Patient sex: F
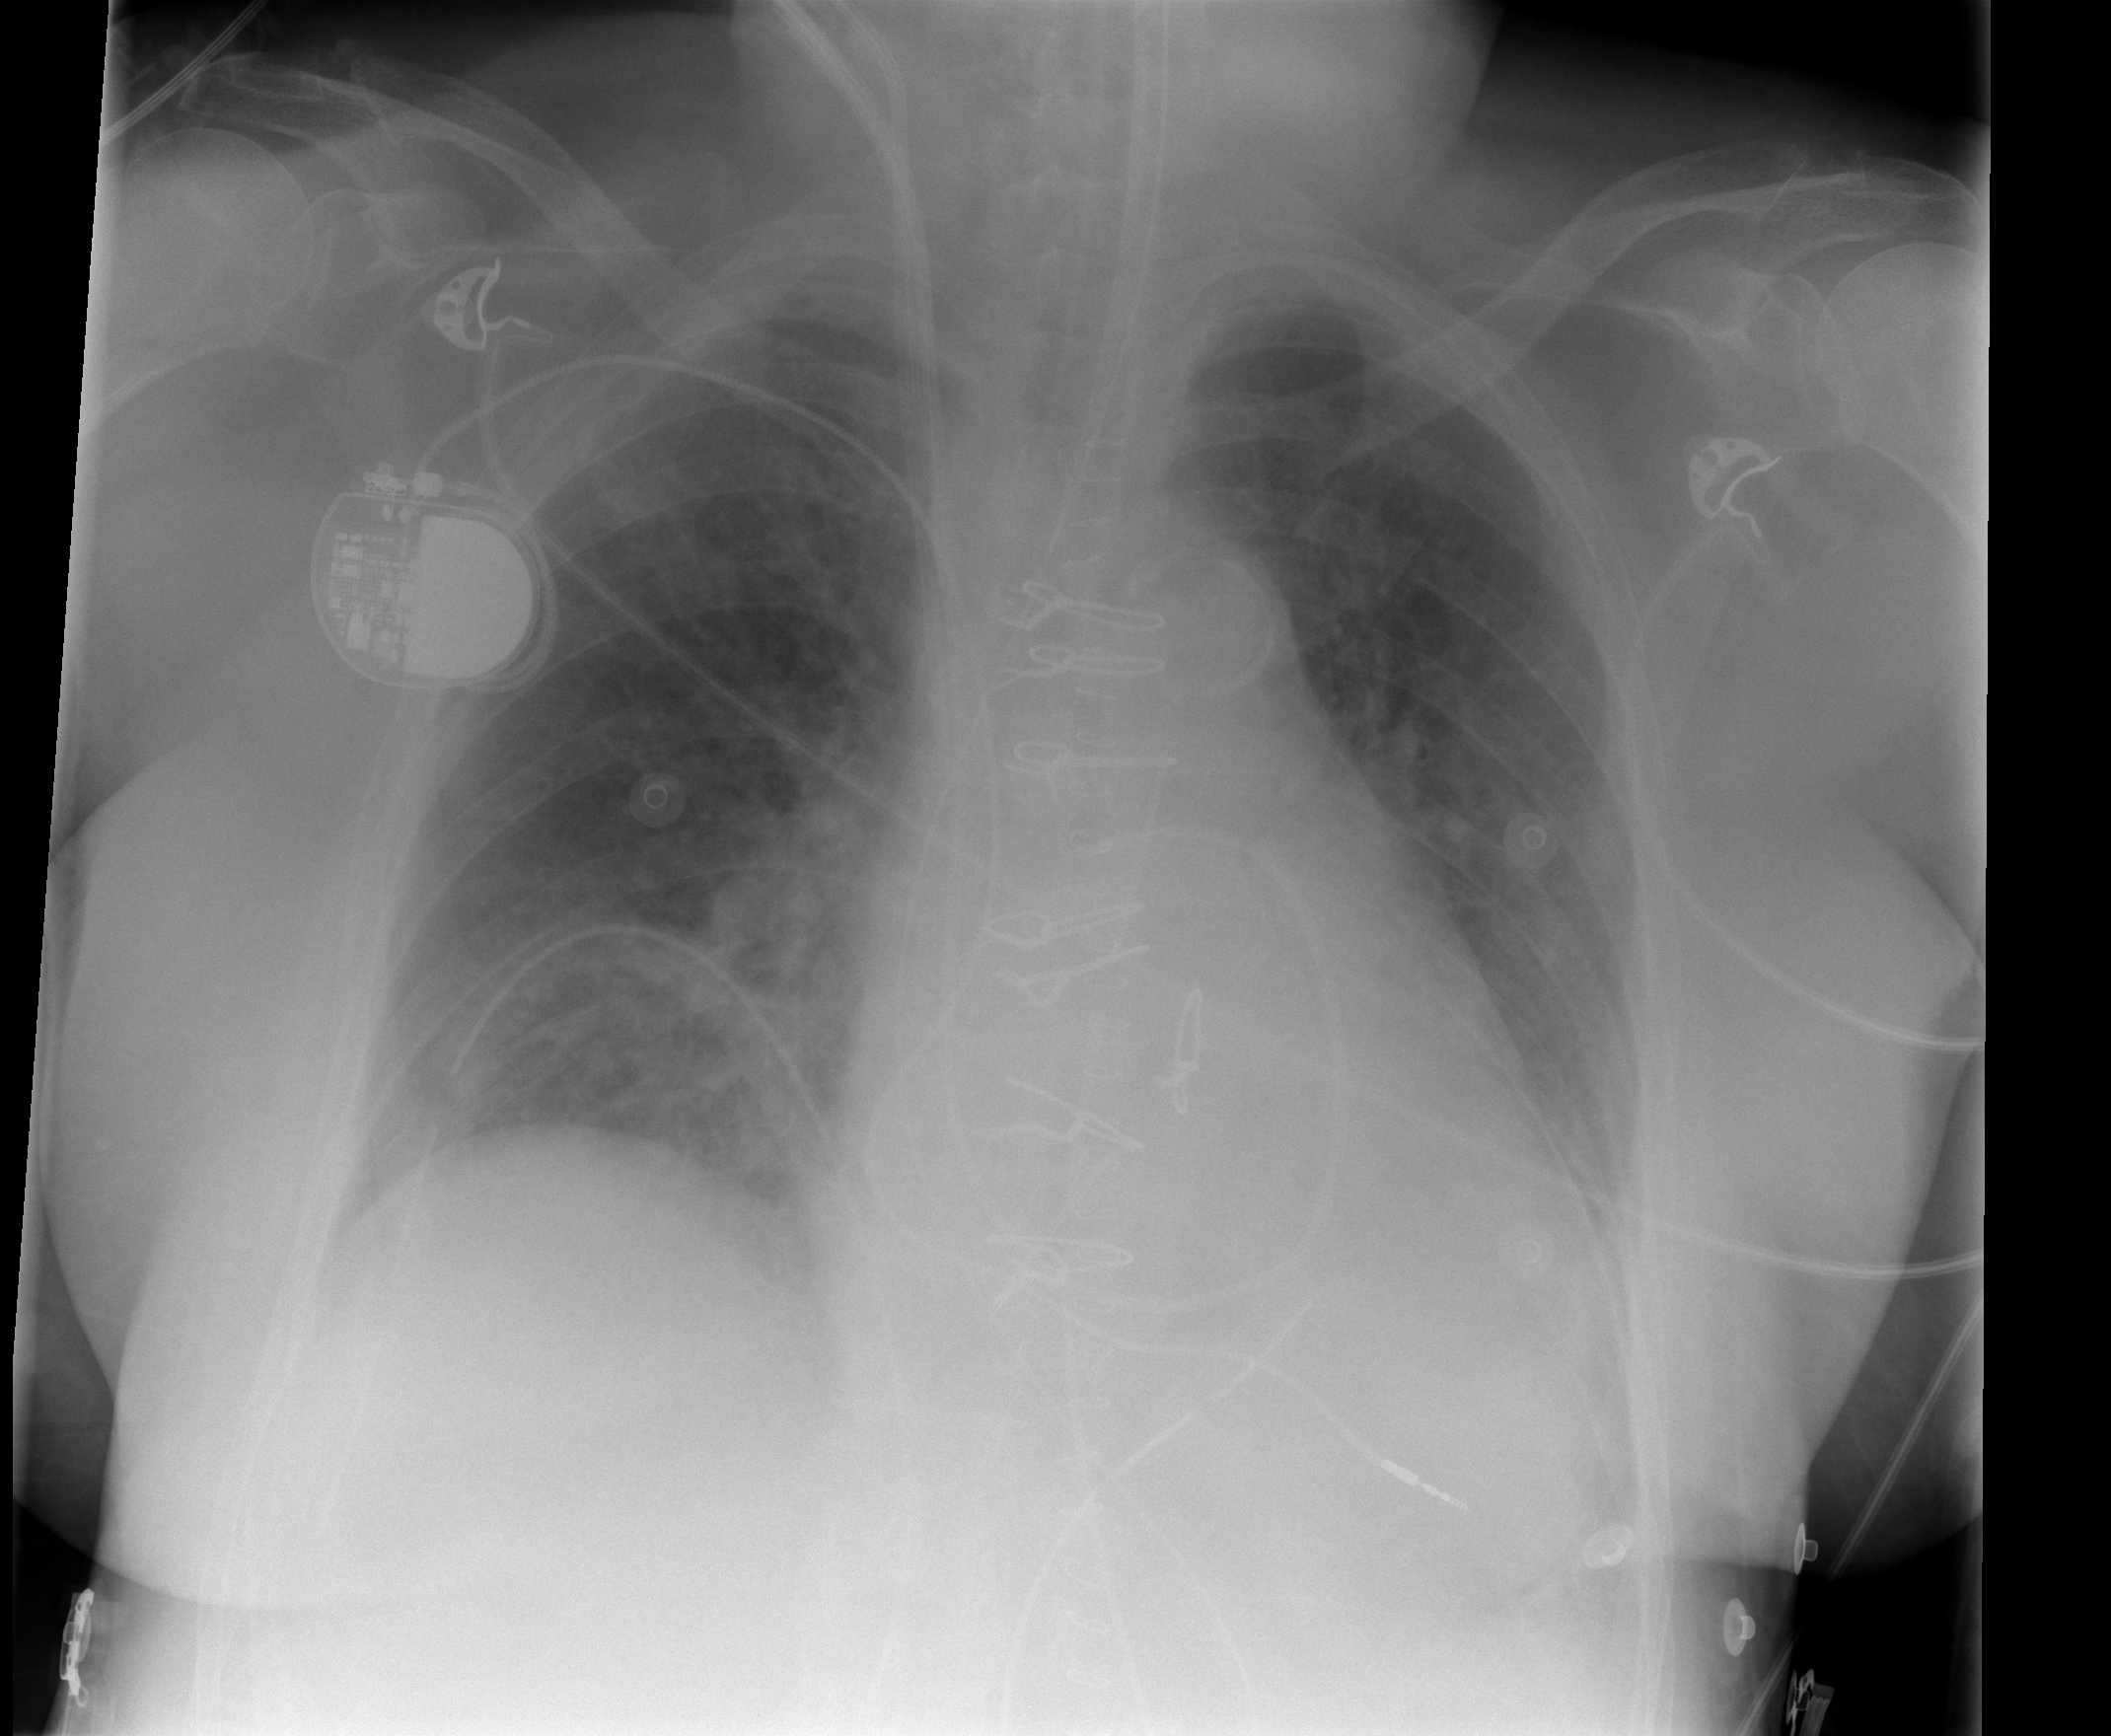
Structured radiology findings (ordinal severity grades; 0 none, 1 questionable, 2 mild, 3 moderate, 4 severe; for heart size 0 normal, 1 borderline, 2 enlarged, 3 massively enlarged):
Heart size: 2
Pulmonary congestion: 2
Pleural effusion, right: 1
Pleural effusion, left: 1
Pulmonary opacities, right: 0
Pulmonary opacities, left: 0
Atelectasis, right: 0
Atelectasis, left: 0